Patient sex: M
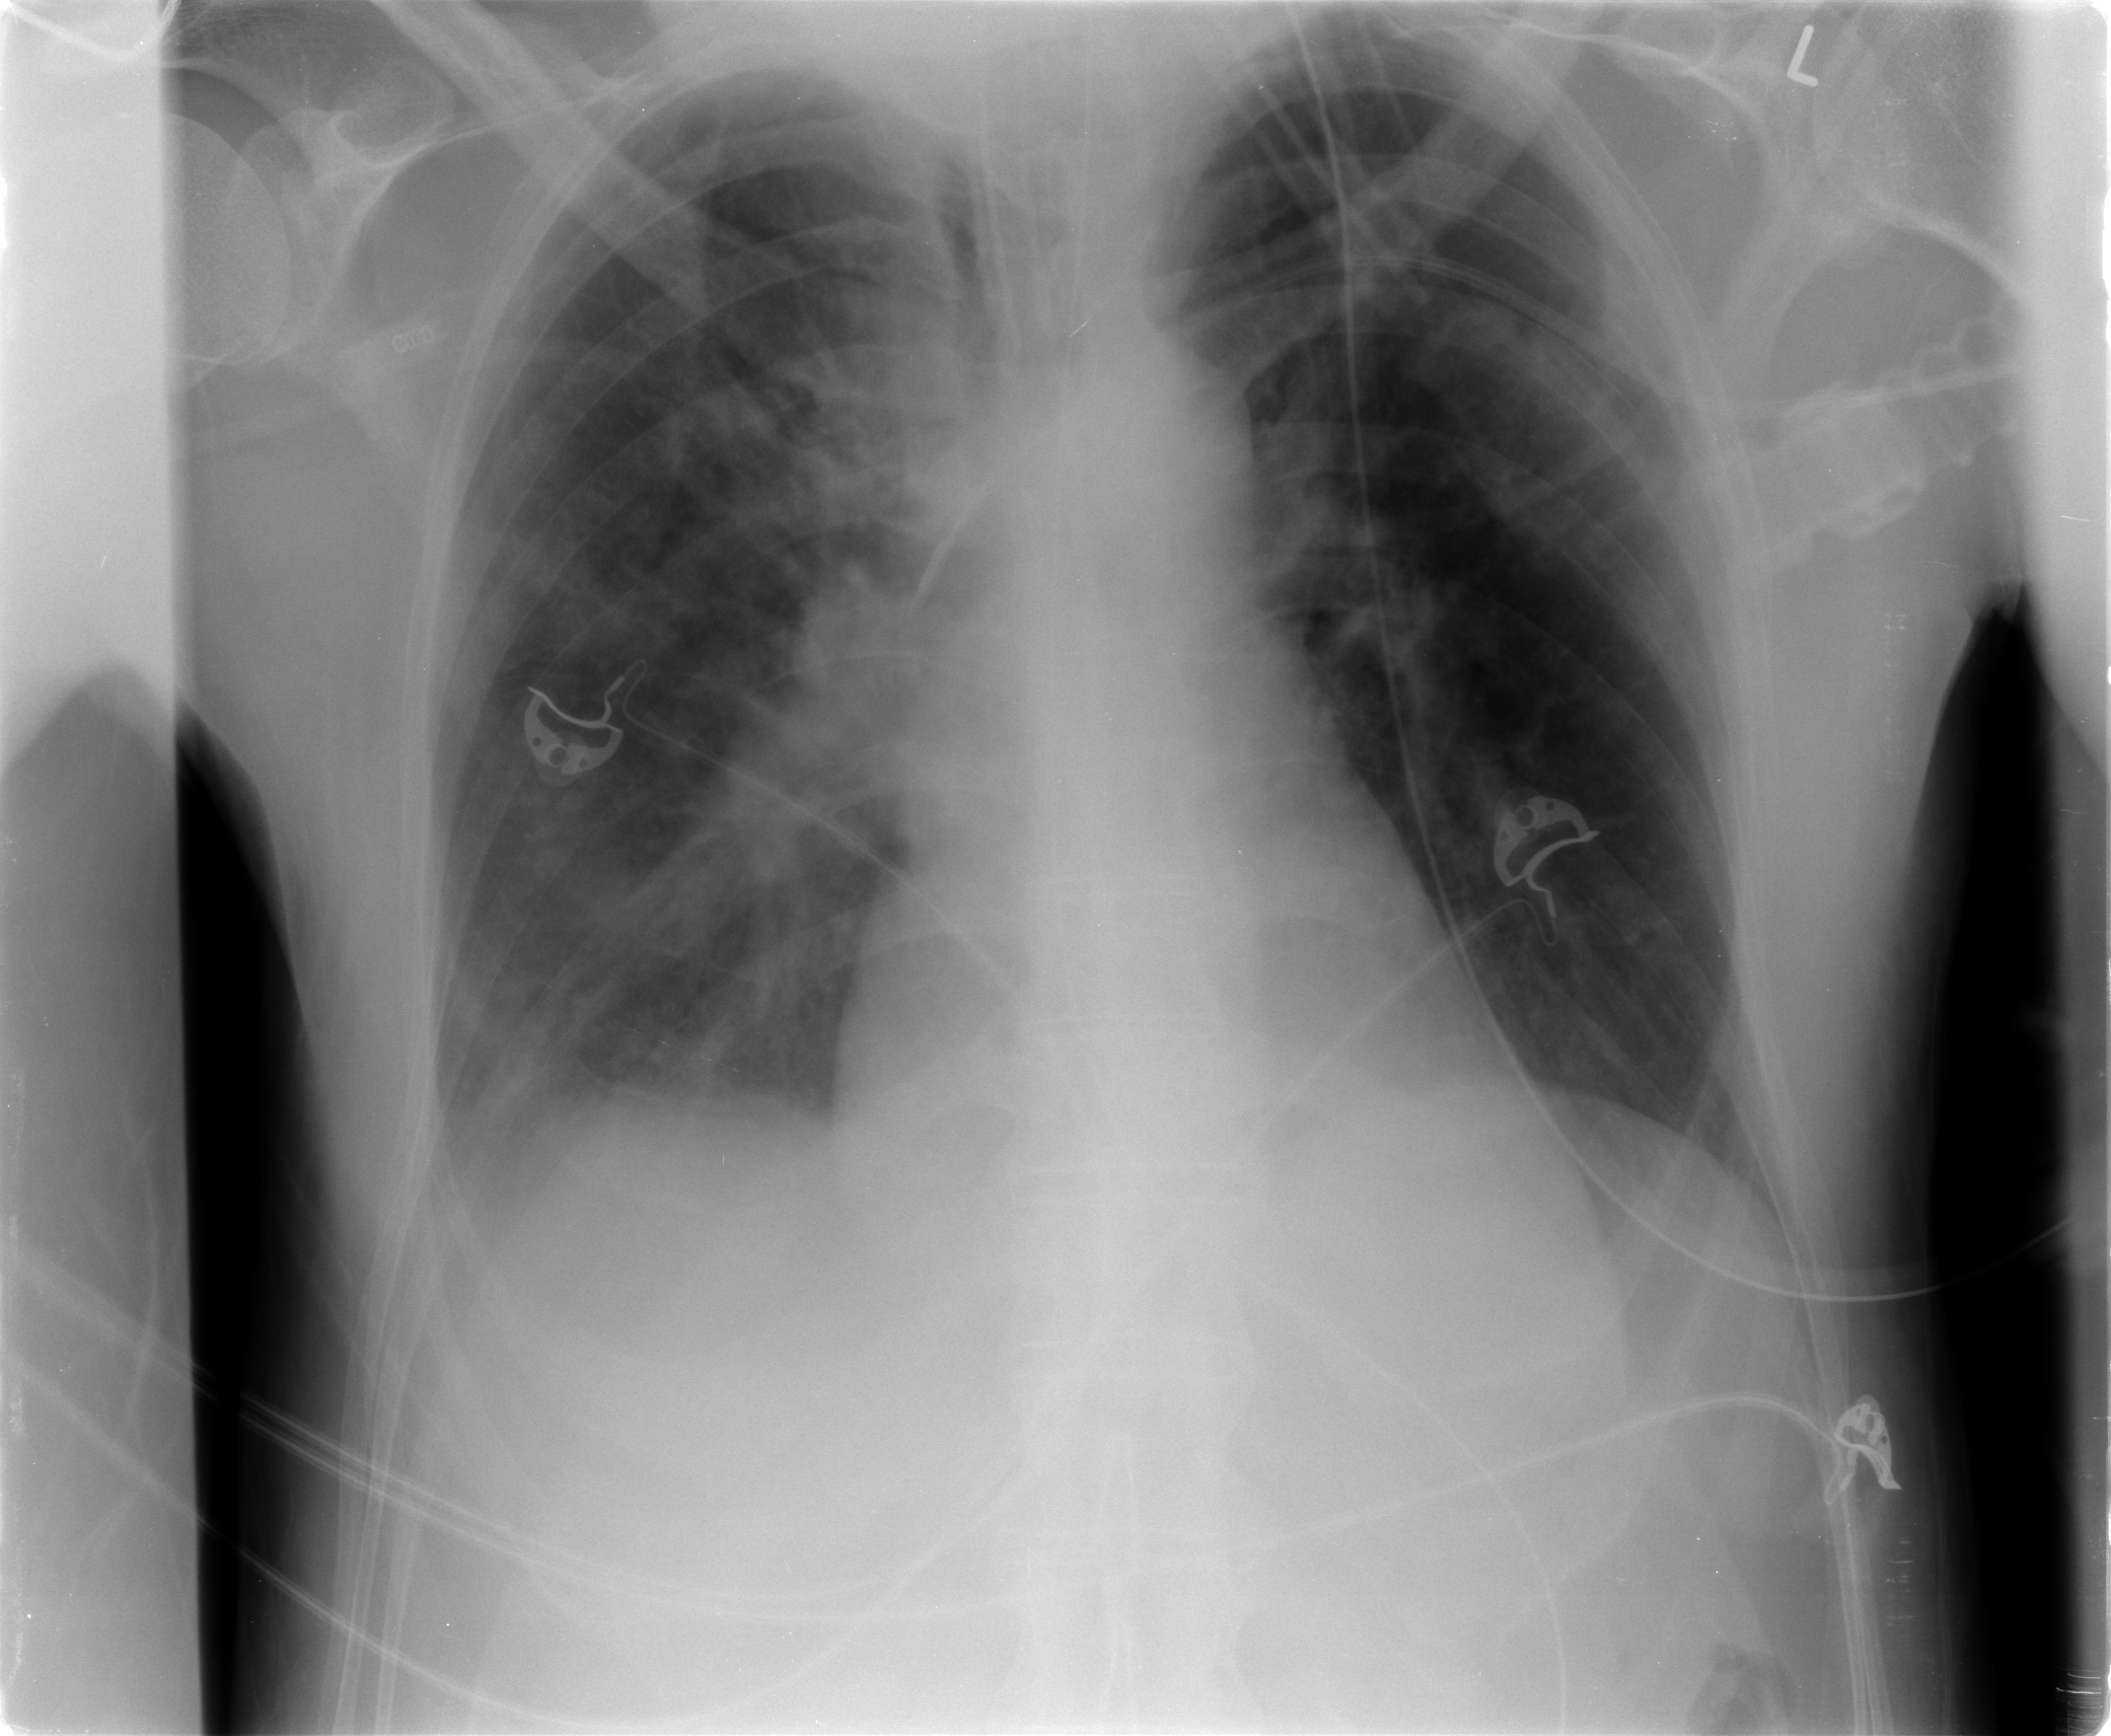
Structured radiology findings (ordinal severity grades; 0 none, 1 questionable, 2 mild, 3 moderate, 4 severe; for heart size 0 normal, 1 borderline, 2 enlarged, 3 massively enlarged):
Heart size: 0
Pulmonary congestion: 2
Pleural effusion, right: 2
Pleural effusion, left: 0
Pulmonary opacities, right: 3
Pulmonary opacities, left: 0
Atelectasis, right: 2
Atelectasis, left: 1